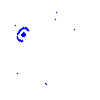
Particle: pion